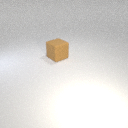
large brown rubber cube